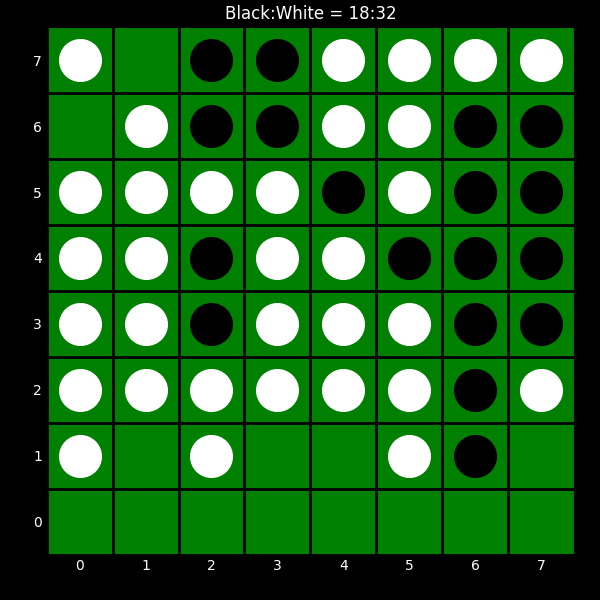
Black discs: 18
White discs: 32